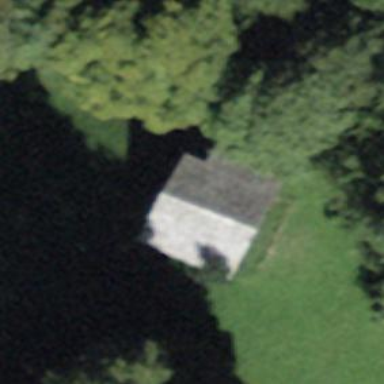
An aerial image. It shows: Barn.